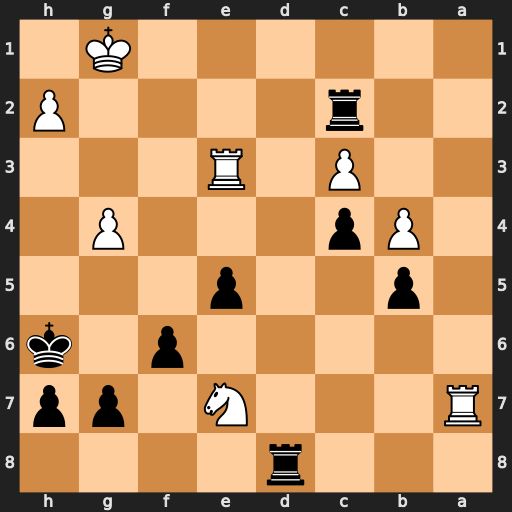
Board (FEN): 3r4/R3N1pp/5p1k/1p2p3/1Pp3P1/2P1R3/2r4P/6K1
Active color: b
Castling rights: -
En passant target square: -
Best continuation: Rd1+ Re1 Rxe1#